Interaction volume radius: 10 \u00c5
Interaction volume height: 15 \u00c5
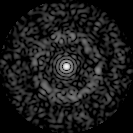
Disorder parameter: 0.8359